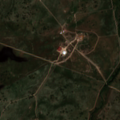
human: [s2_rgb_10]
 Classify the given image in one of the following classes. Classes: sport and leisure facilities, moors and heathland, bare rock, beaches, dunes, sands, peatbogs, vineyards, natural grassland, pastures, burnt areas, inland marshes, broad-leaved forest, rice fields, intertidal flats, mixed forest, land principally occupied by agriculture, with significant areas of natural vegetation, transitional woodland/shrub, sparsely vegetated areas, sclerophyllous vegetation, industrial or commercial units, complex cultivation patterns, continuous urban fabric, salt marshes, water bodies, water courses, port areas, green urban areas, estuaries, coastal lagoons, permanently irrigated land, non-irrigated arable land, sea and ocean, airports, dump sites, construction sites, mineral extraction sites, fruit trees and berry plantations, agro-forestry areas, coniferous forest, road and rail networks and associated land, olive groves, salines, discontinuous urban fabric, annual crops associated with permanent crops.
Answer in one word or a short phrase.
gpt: continuous urban fabric